Question: Is there a way to get a timeline for "normal" JavaScript functions like there is for Ajax, images, etc. in Firebug?

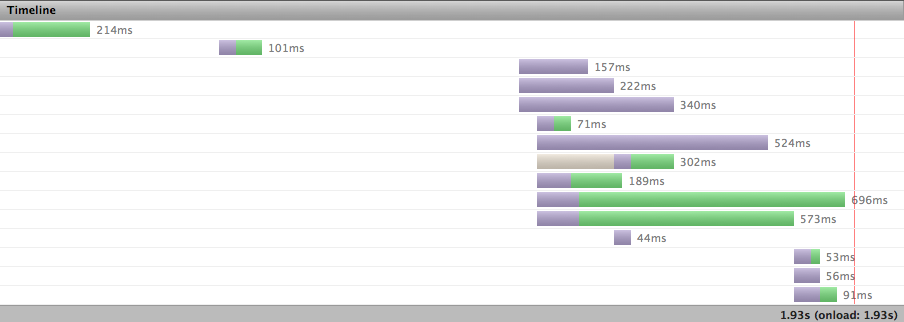
Answer: There's no timeline for functions in Firebug, but you can use it's <URL> to get a numerical output of the JavaScript timings.